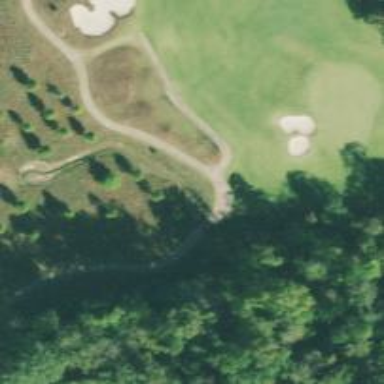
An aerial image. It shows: Service road on bridge for golf carts.